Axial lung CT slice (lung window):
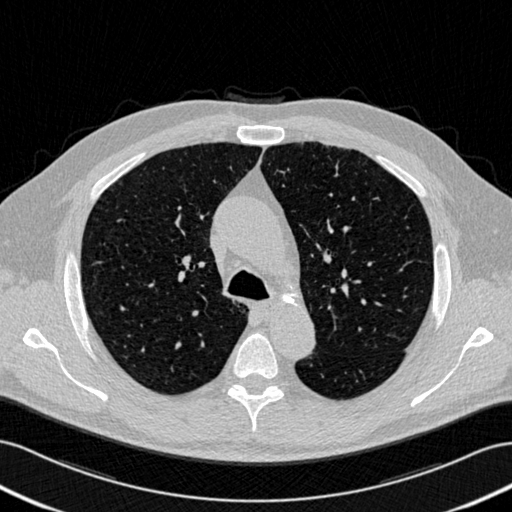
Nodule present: no